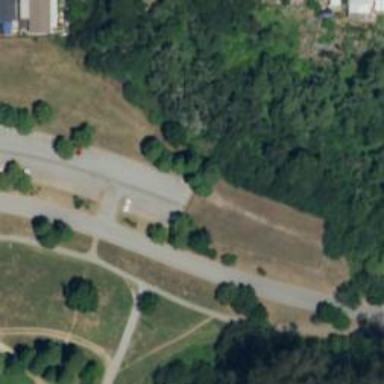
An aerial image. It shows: Dog park enclosed by fence.